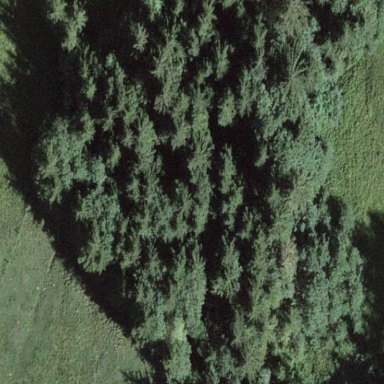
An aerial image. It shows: Forest area.